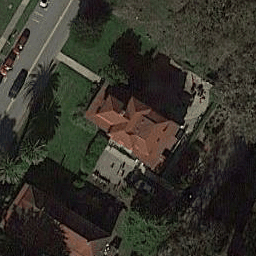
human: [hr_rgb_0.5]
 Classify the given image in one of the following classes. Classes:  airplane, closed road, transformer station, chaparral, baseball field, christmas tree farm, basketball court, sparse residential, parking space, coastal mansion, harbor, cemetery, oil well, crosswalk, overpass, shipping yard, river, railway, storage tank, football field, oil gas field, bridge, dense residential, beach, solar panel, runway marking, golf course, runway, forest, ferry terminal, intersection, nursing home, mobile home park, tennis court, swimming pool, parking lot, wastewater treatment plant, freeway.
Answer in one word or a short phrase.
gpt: sparse residential